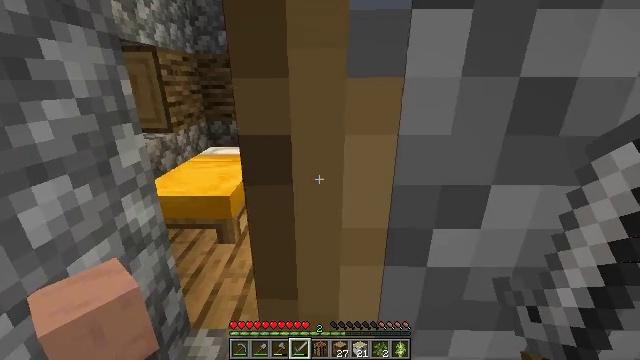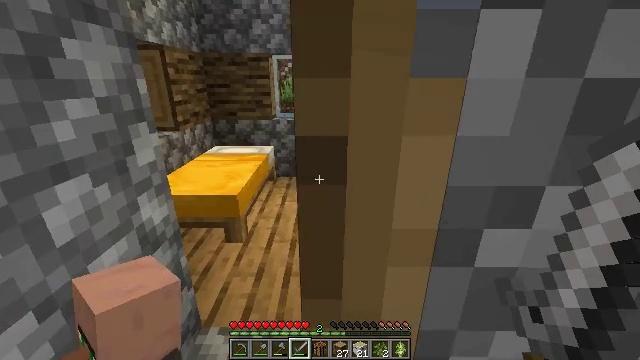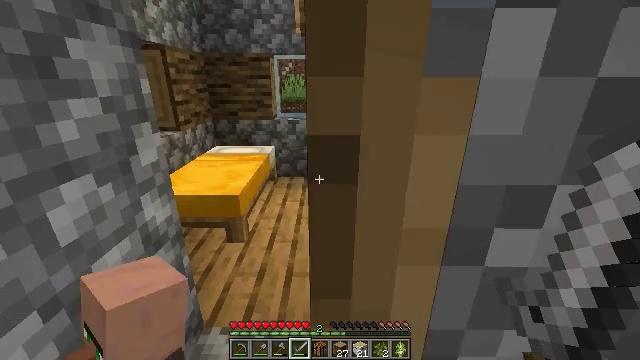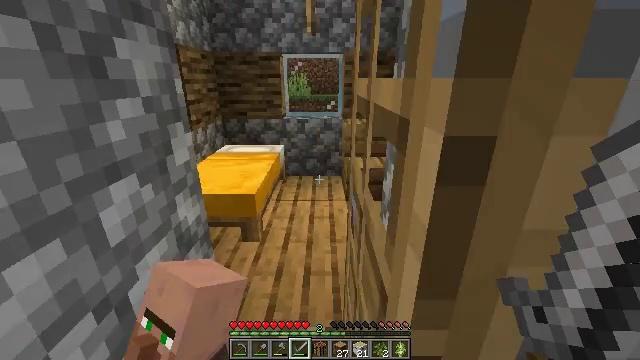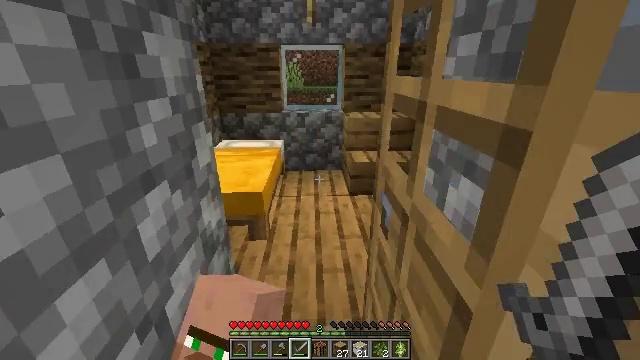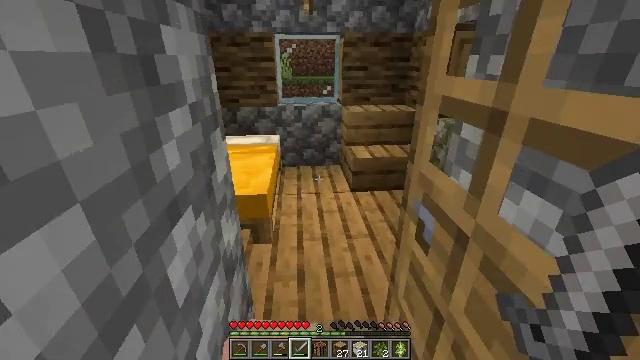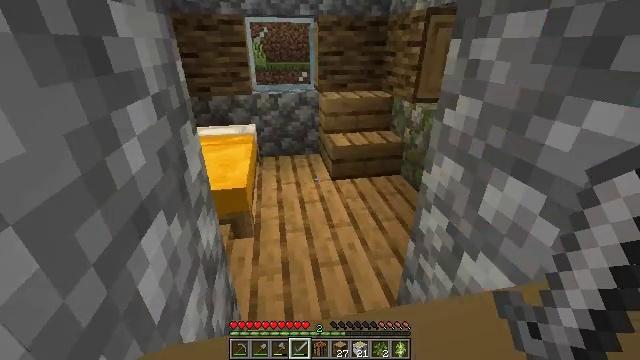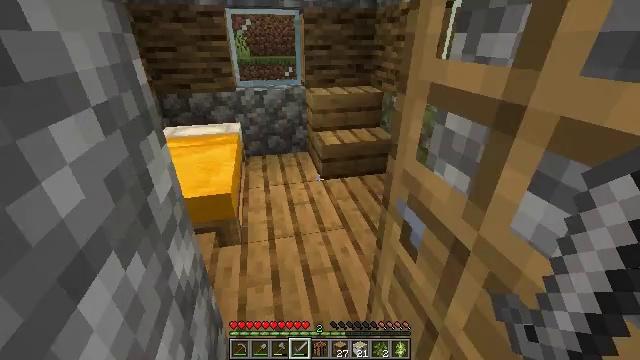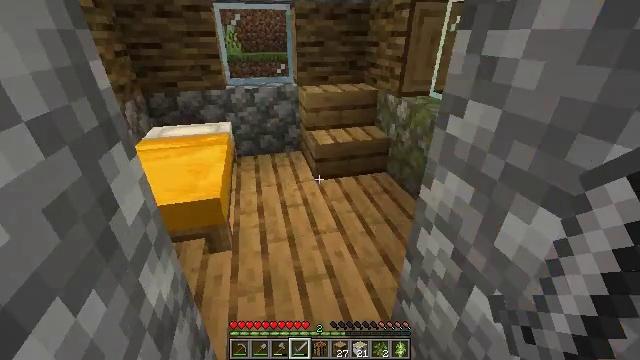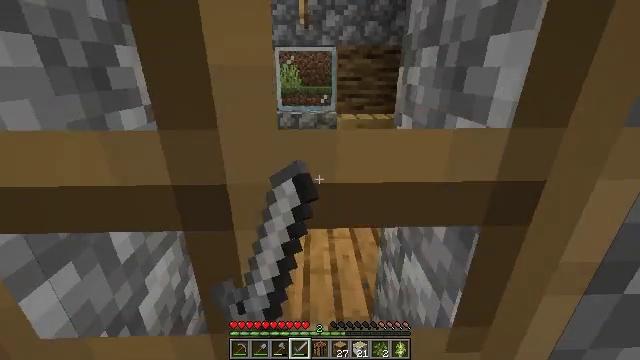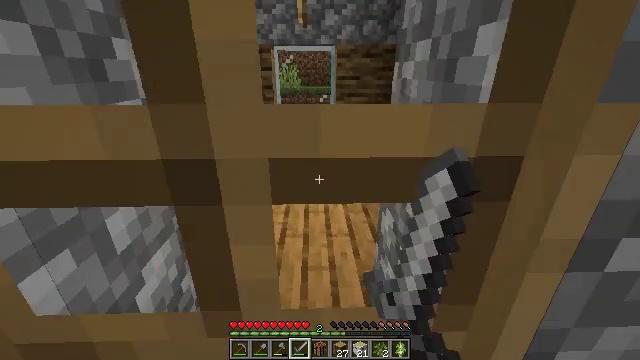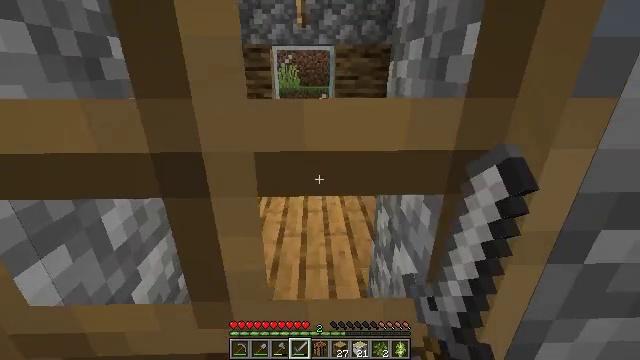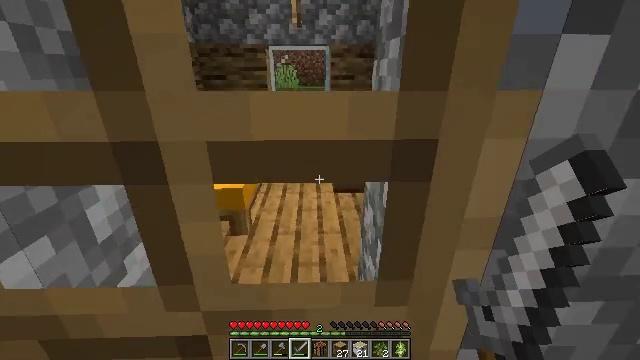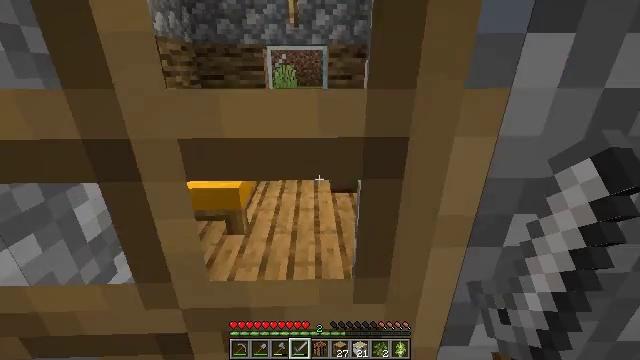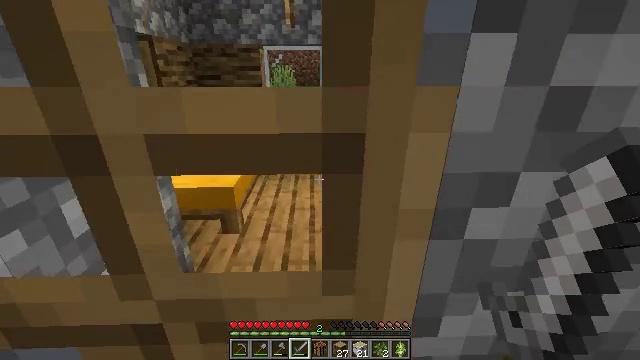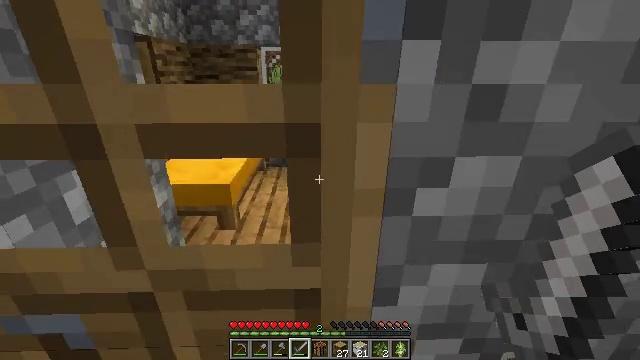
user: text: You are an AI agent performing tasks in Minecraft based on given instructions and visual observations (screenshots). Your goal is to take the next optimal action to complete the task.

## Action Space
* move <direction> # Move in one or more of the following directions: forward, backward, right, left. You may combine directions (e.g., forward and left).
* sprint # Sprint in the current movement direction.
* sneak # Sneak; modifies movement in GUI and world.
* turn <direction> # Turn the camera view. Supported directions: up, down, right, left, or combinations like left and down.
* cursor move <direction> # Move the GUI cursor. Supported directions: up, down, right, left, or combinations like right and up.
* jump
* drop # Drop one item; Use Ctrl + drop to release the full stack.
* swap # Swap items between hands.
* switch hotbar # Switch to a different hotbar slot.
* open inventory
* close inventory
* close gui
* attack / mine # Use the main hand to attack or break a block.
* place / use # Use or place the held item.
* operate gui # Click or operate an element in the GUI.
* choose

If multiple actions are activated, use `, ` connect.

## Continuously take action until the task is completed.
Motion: motion action
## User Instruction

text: Remove the yellow bed.
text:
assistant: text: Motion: move forward and move left
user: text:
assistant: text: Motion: move forward and move left
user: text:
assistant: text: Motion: move forward and move left
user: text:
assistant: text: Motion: move forward and move left, turn right and down
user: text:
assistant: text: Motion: move forward and move left, turn right and down
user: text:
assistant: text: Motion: move forward and move left, turn right and down
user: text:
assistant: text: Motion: move forward, turn right and down
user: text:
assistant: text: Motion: move forward, turn right
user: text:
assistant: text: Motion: no_op
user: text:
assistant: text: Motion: no_op
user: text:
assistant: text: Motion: no_op
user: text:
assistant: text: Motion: no_op
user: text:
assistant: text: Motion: no_op
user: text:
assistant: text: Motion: move back
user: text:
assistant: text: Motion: move back
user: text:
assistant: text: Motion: move back, turn left
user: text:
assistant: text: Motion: move back, turn left
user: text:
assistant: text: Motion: move back and move left, turn left and up
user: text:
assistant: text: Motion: move left, turn left and up
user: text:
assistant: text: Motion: move left, turn left and up
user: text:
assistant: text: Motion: move forward and move left, turn left and up
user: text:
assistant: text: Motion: move forward and move left, turn left and up
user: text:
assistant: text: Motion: move forward and move left, turn left
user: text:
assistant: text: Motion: move forward
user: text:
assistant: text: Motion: move forward
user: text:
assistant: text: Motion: move forward
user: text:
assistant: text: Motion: move forward, sprint
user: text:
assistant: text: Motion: move forward, sprint
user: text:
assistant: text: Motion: move forward, sprint
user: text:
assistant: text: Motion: move forward, sprint